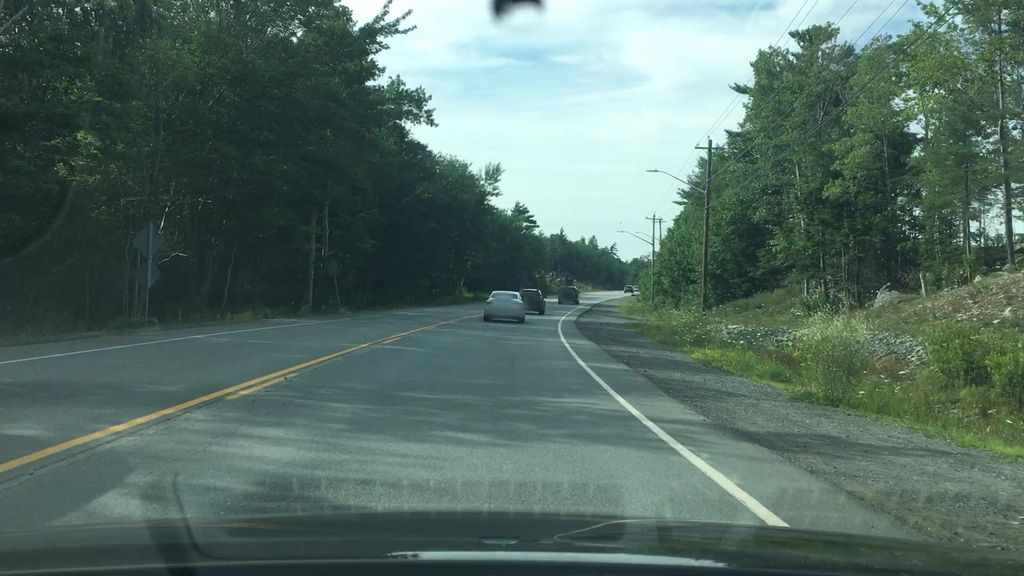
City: halifax